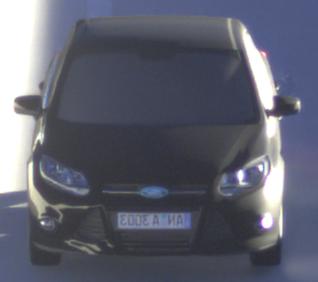
Make: Ford
Model: Focus 1.6 Ti-VCT
Detailed model: Focus (III)
Model produced from: 2011/09
Model produced until: 2014/09
Doors: 5
Color: black
Road condition: dry road
Daytime: sunrise or sunset
Contrast: high contrast